Question:
I am displaying top 5 sales of subcategory of each category. However some categories only have 4 subcategory.
How do I ensure that 5 rows in the table are consistently generated under each category irrespective of how many sub-categories there are.
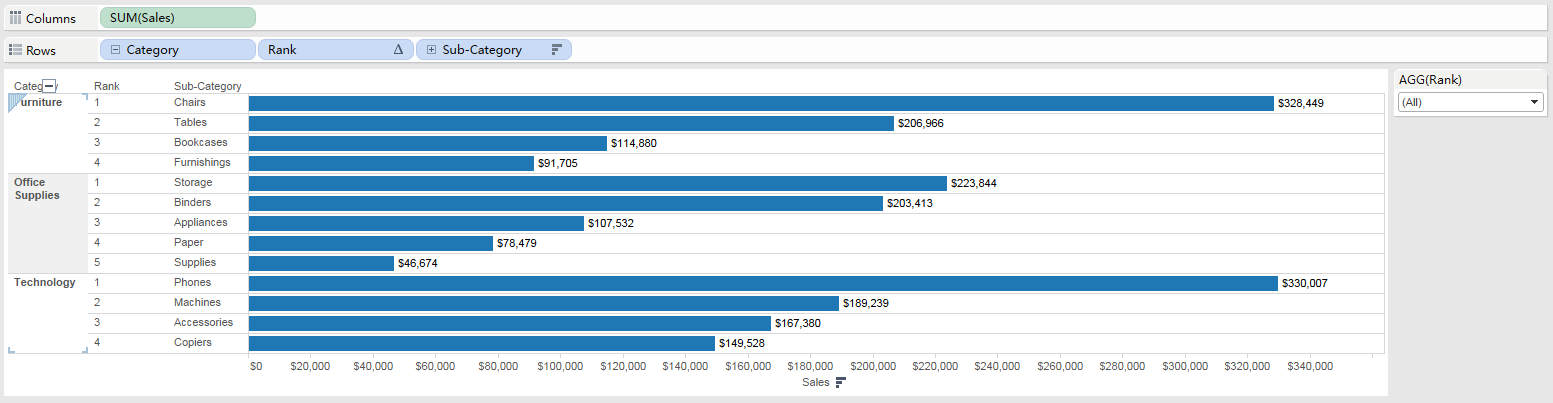
Answer: You can do this using outer joins. Your first table will need to be a list of categories. If you don't have a master lookup list of categories, you can use Custom SQL to create one: 'select distinct categories from mytable'.
Then you need a subcategories table. If you don't have one, use custom SQL: 'select distinct subcategories from mytable'.
Then outer join to the data table, using categories and subcategories as the joins. Since it's an outer join, you will see all possible categories and subcategories and nulls for missing values.